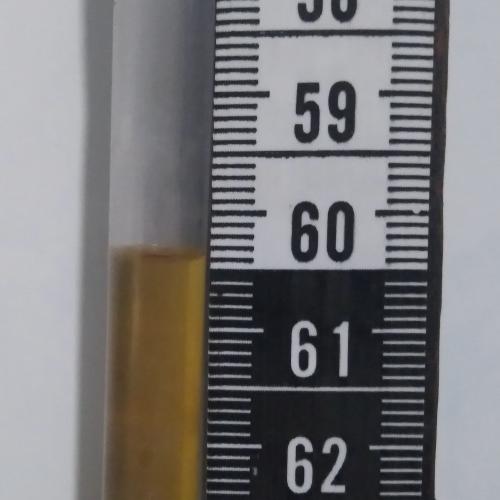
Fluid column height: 60.4 cm